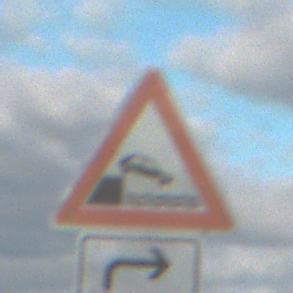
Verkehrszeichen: Ufer
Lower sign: RichtungsangabeDurchPfeile5
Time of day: SunriseSunset
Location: Outdoor (RoadRail)
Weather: PartlyCloudy
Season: NotSpecified
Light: Natural